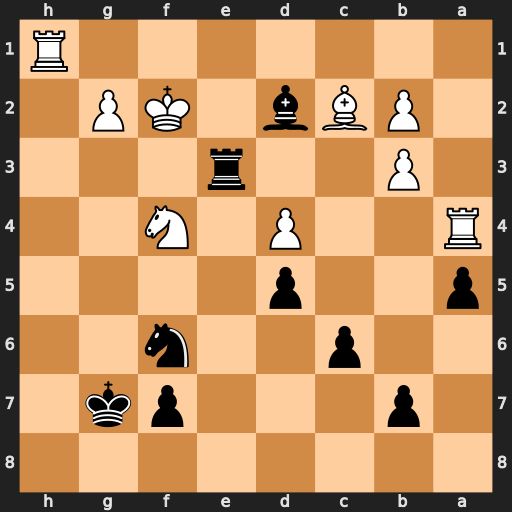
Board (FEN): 8/1p3pk1/2p2n2/p2p4/R2P1N2/1P2r3/1PBb1KP1/7R
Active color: b
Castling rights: -
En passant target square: -
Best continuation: Ng4+ Kg1 Re1#